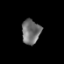
Tissue: prostate
Cell type: T cells
Senescence score: 0.2388
Nuclear area (px): 450
Mean DAPI intensity: 111.698